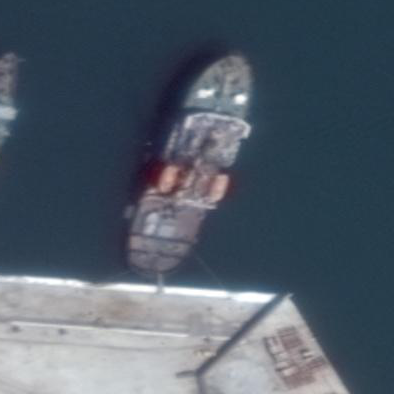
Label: civil